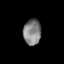
Tissue: skin
Cell type: Epithelial cells
Senescence score: 0.2516
Nuclear area (px): 448
Mean DAPI intensity: 128.379